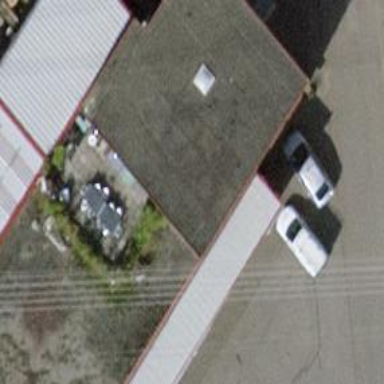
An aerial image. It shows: Building housing motorcycle shop.